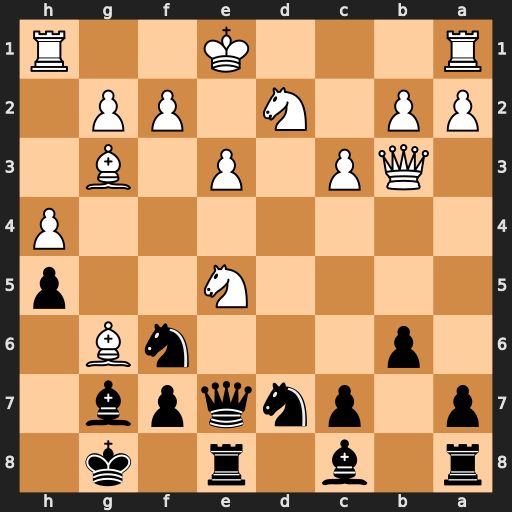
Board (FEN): r1b1r1k1/p1pnqpb1/1p3nB1/4N2p/7P/1QP1P1B1/PP1N1PP1/R3K2R
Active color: b
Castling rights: KQ
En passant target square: -
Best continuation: Nxe5 Bxe5 Be6 Qc2 fxg6